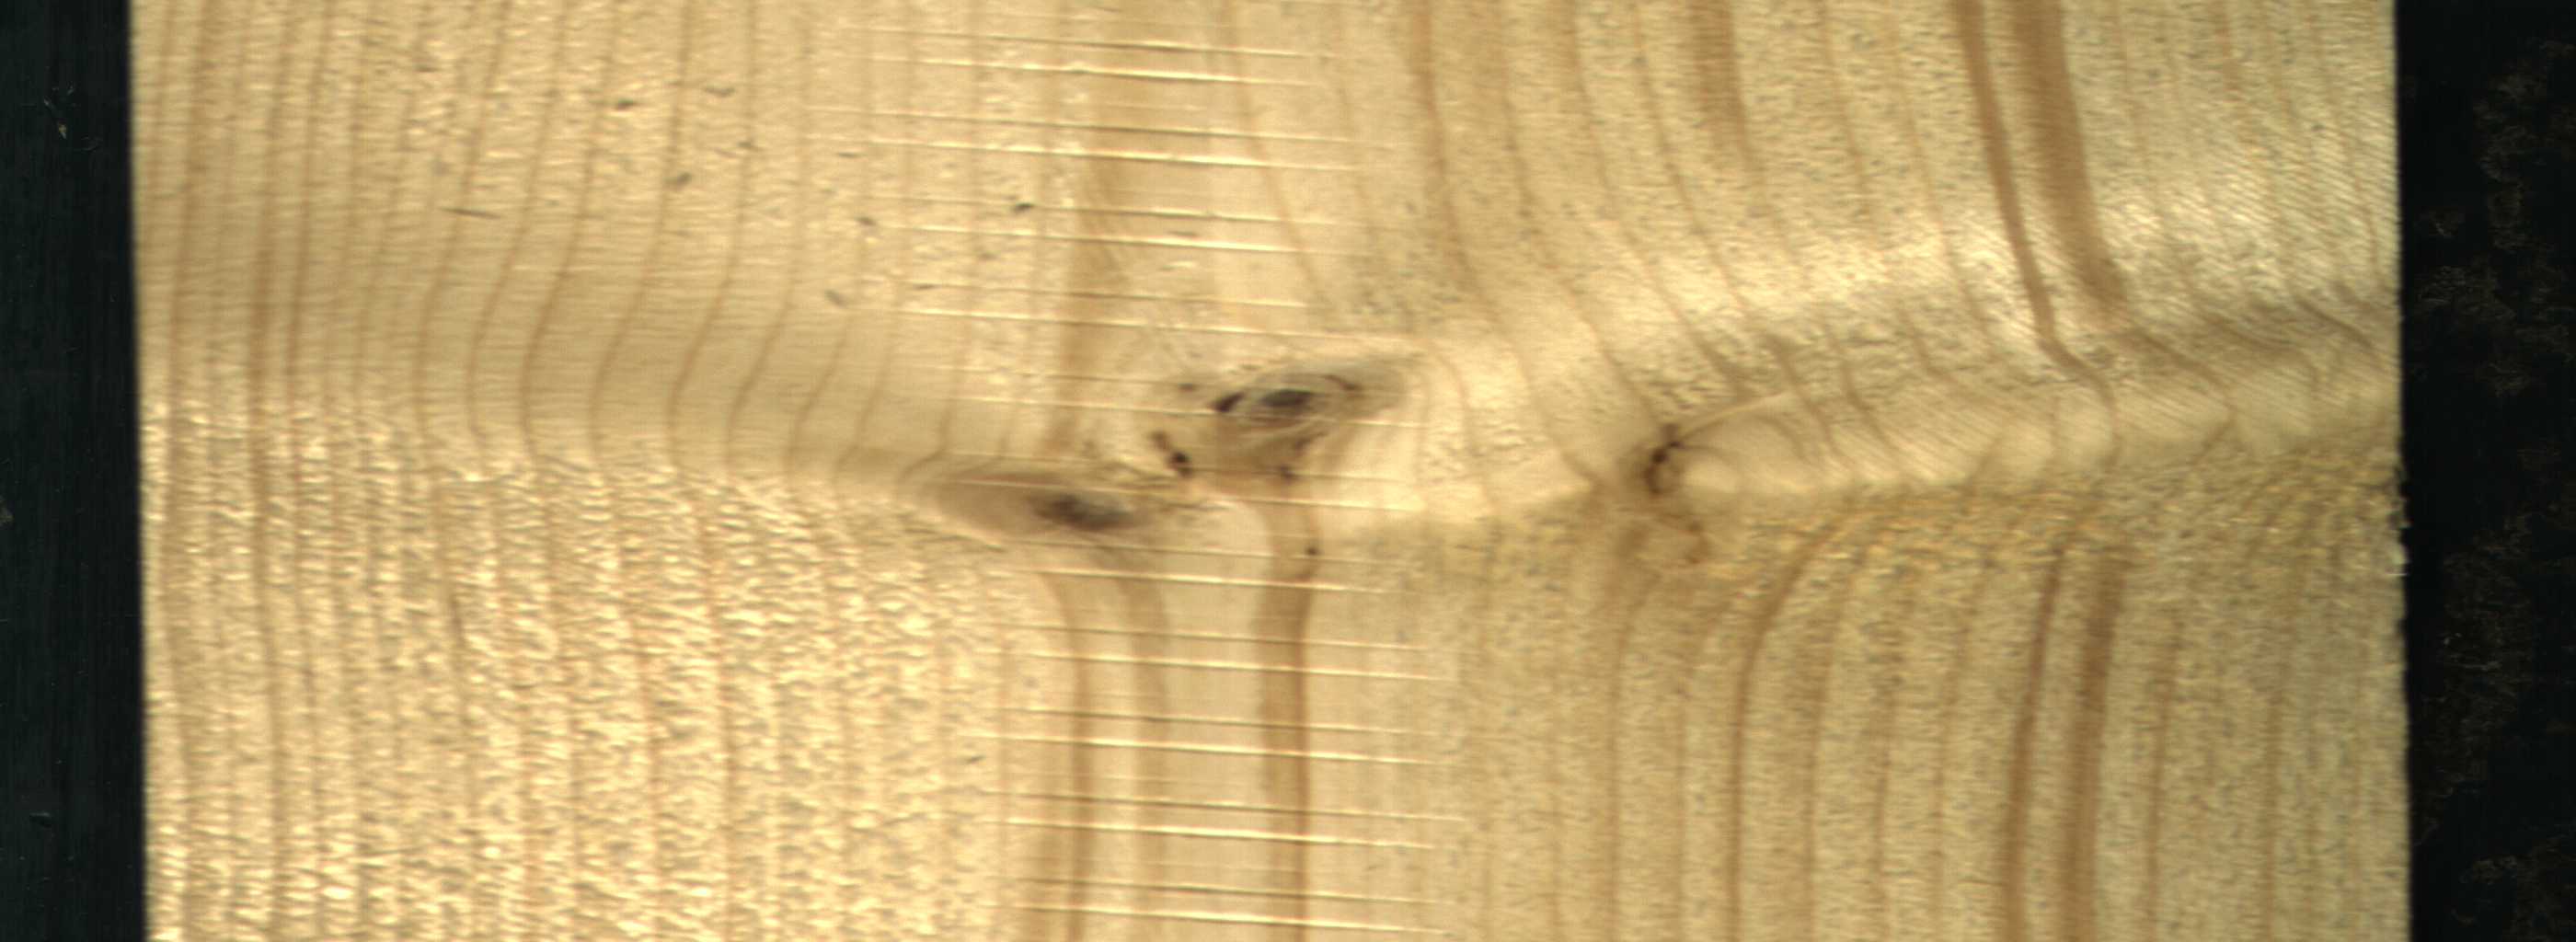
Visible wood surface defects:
Live_Knot
Live_Knot
Live_Knot
Live_Knot